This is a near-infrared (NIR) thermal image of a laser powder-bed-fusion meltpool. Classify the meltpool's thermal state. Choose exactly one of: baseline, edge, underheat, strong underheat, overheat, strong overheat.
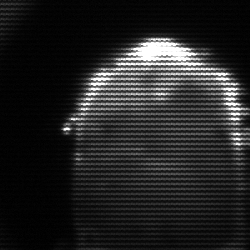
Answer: baseline